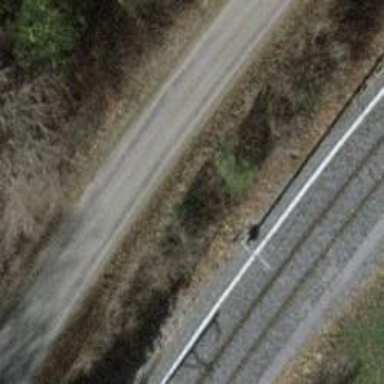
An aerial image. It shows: Catenary mast for power lines.